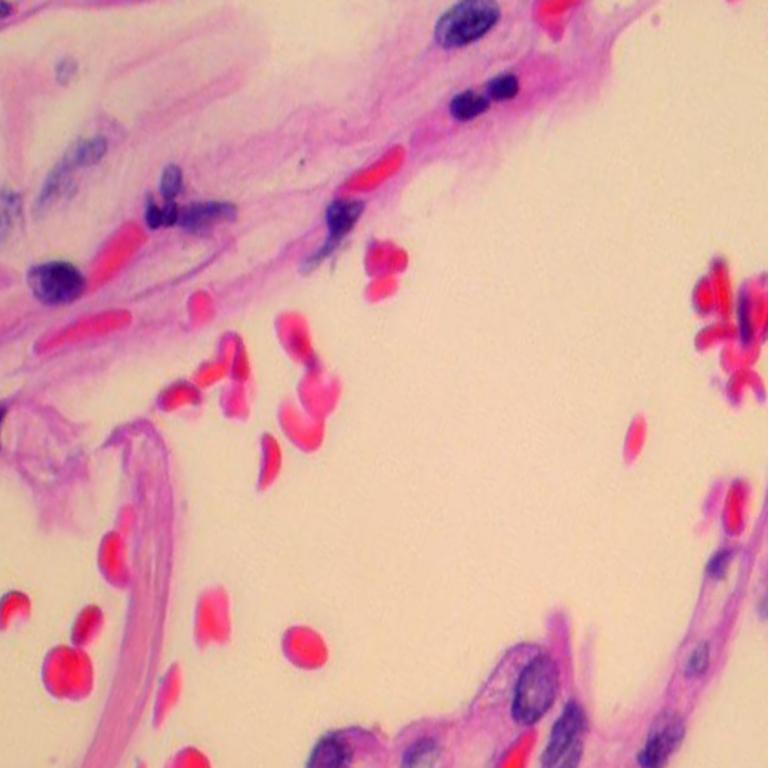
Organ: lung
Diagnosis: benign